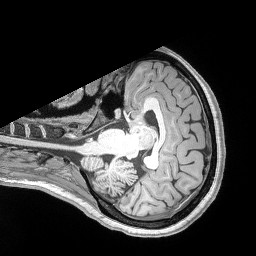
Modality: T1w
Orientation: axial
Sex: female